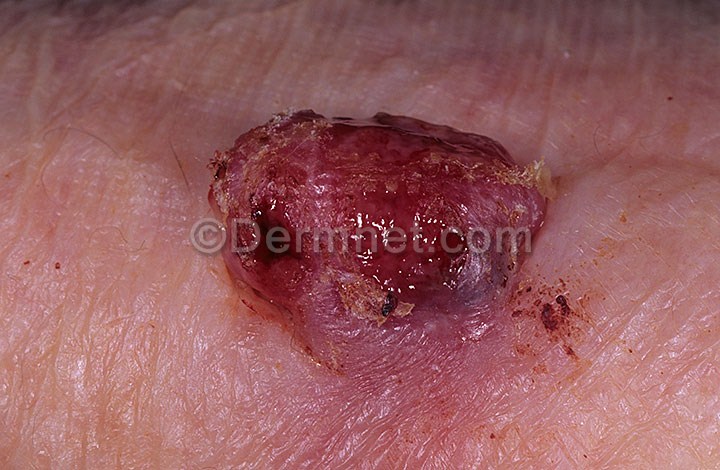
Disease: Vascular Tumors